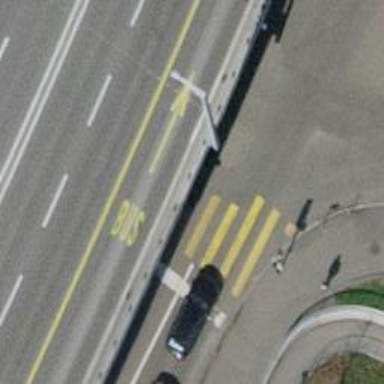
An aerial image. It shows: Road with traffic signals and zebra crossing with traffic signals.